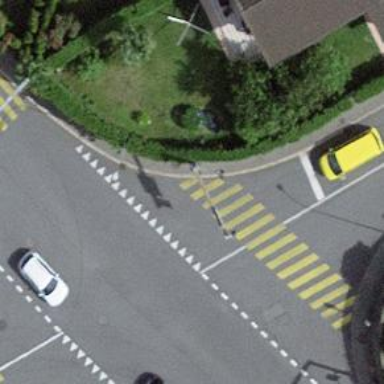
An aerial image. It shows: Road crossing with traffic signals.